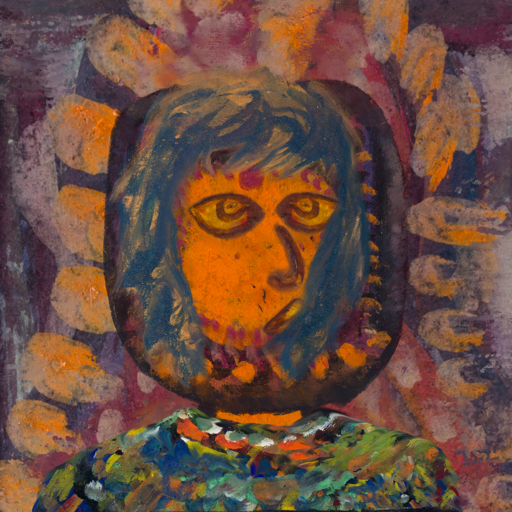
Background: Doll, Head And Neck Side: Doll_w_Hair, Face Side: Comrade, Bust: An_Impression, Hair Side: In_The_Sun, Head Accessory: Blank, Second Necklace: Blank, Necklace: Blank, Baby: Blank